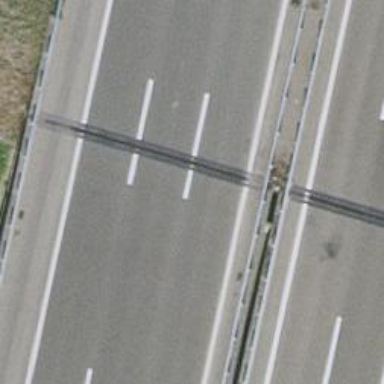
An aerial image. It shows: Asphalt motorway.